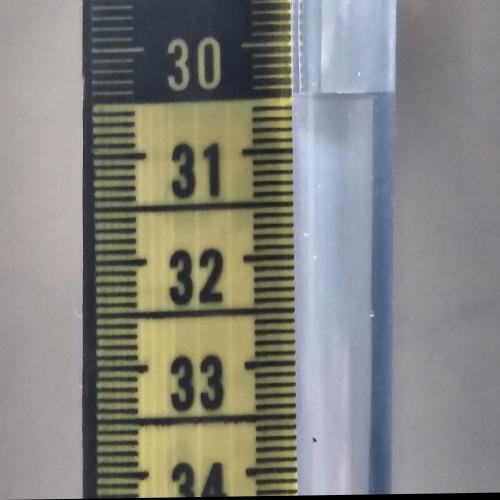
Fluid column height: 30.5 cm